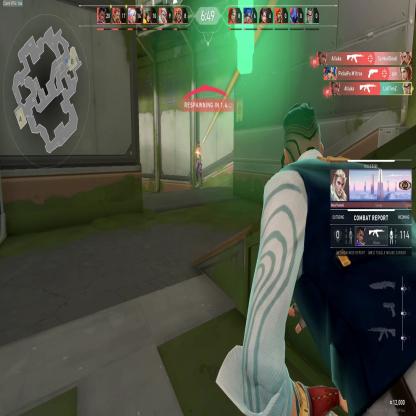
Label: enemy